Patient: sex F, age 76
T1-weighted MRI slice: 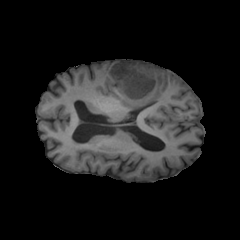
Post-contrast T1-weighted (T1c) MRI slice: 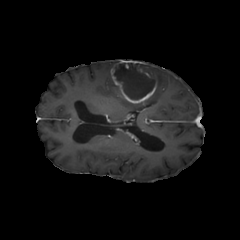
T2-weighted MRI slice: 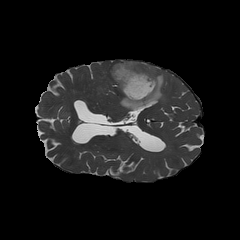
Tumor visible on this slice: yes
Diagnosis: Glioblastoma, IDH-wildtype
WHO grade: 4